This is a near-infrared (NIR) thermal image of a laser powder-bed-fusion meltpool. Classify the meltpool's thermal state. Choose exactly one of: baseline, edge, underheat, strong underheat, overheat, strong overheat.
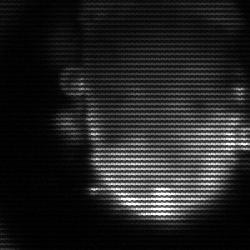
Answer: baseline